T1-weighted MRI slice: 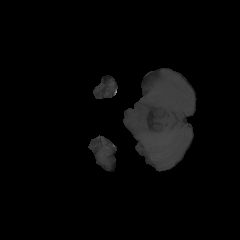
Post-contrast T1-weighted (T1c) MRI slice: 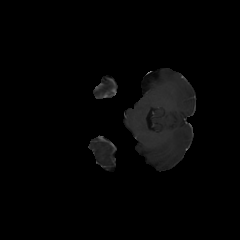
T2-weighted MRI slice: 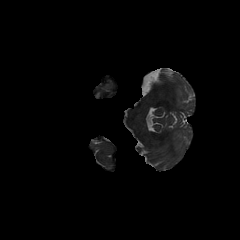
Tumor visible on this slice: no